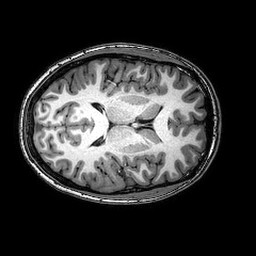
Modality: T1w
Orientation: axial
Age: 23
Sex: female
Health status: healthy
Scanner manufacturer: philips
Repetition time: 0.008147 s
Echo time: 0.00372 s